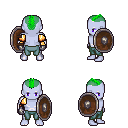
a pixel art fantasy rpg character, male body template, dark elf, purple skin, gold arm armor, teal pants, green short mohawk hairstyle, metal gloves, shield, four views (front, back, left, right), 2x2 character sprite sheet, small pixel art, hard edges, no anti-aliasing